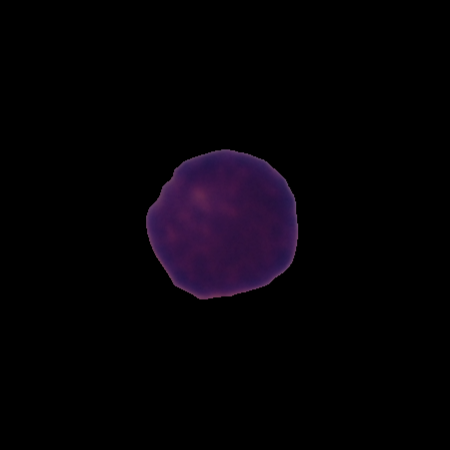
Label: healthy